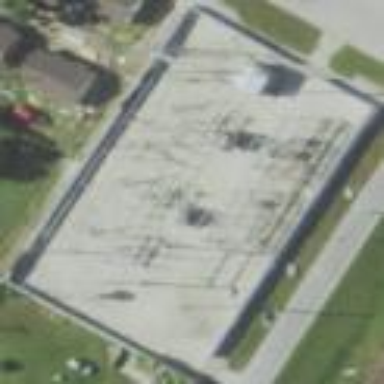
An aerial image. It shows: There is distribution substation enclosed by fence.